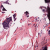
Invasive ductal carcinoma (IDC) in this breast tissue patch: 1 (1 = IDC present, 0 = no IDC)